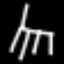
Label: chair